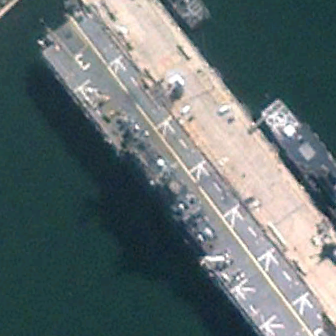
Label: assault